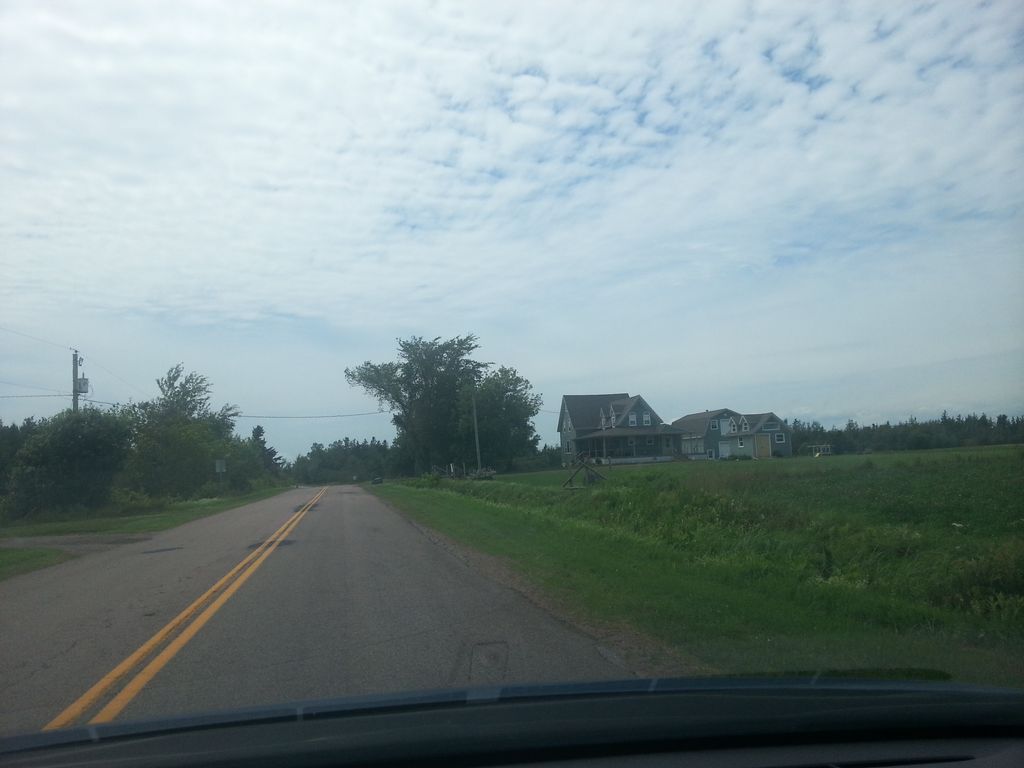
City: charlottetown